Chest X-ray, PA view. Patient: 44 years old, sex M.
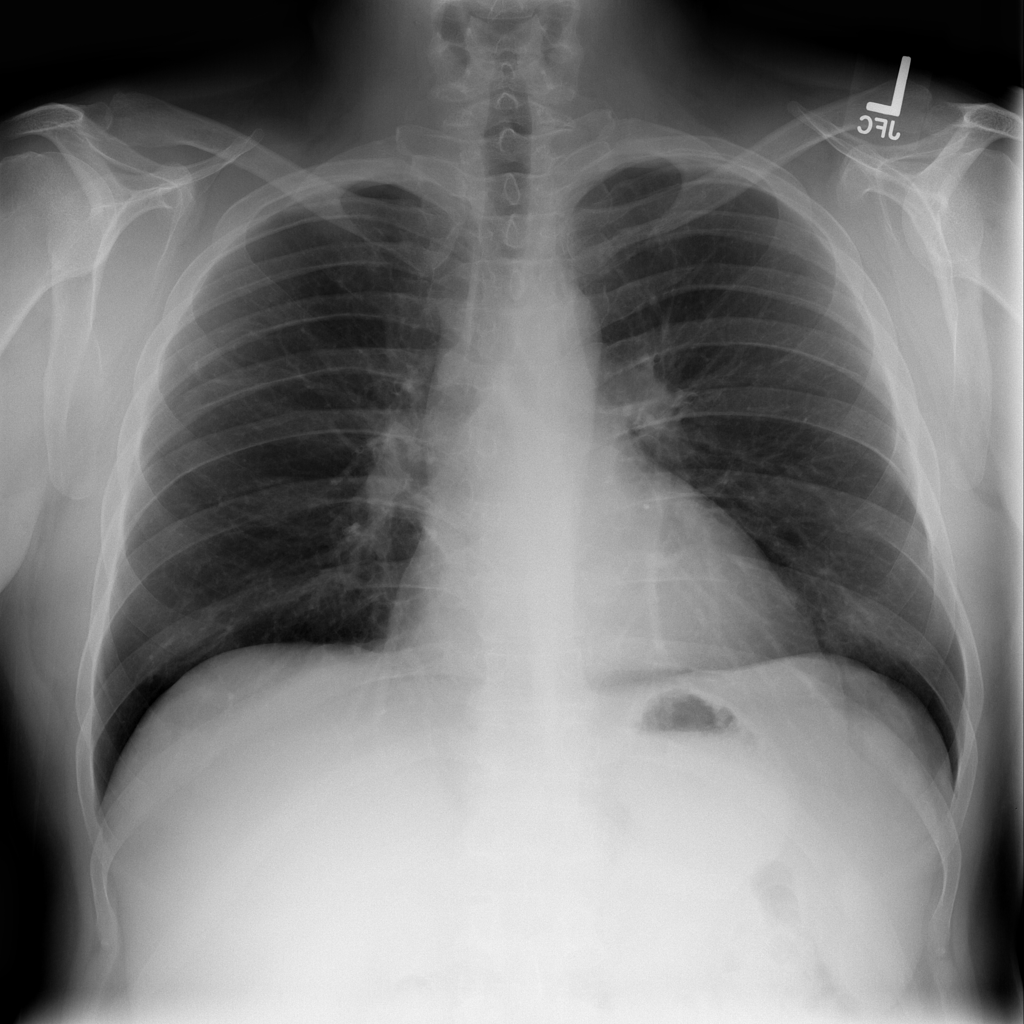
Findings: No Finding